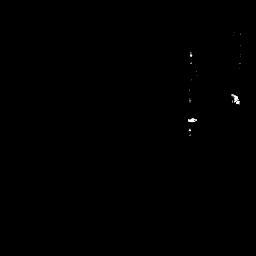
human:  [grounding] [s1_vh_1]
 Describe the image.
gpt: In the satellite image, there is  <ref>2 small ship </ref> <box>[[71, 44, 77, 53, 0], [89, 34, 94, 42, 0]]</box> located at right.